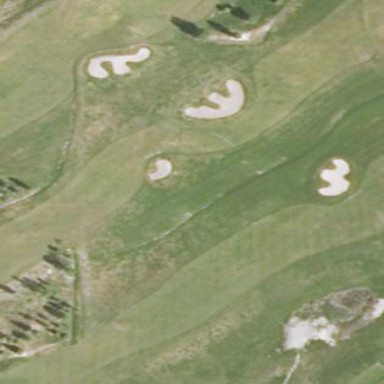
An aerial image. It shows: Grassy area designated as golf fairway.